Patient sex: M
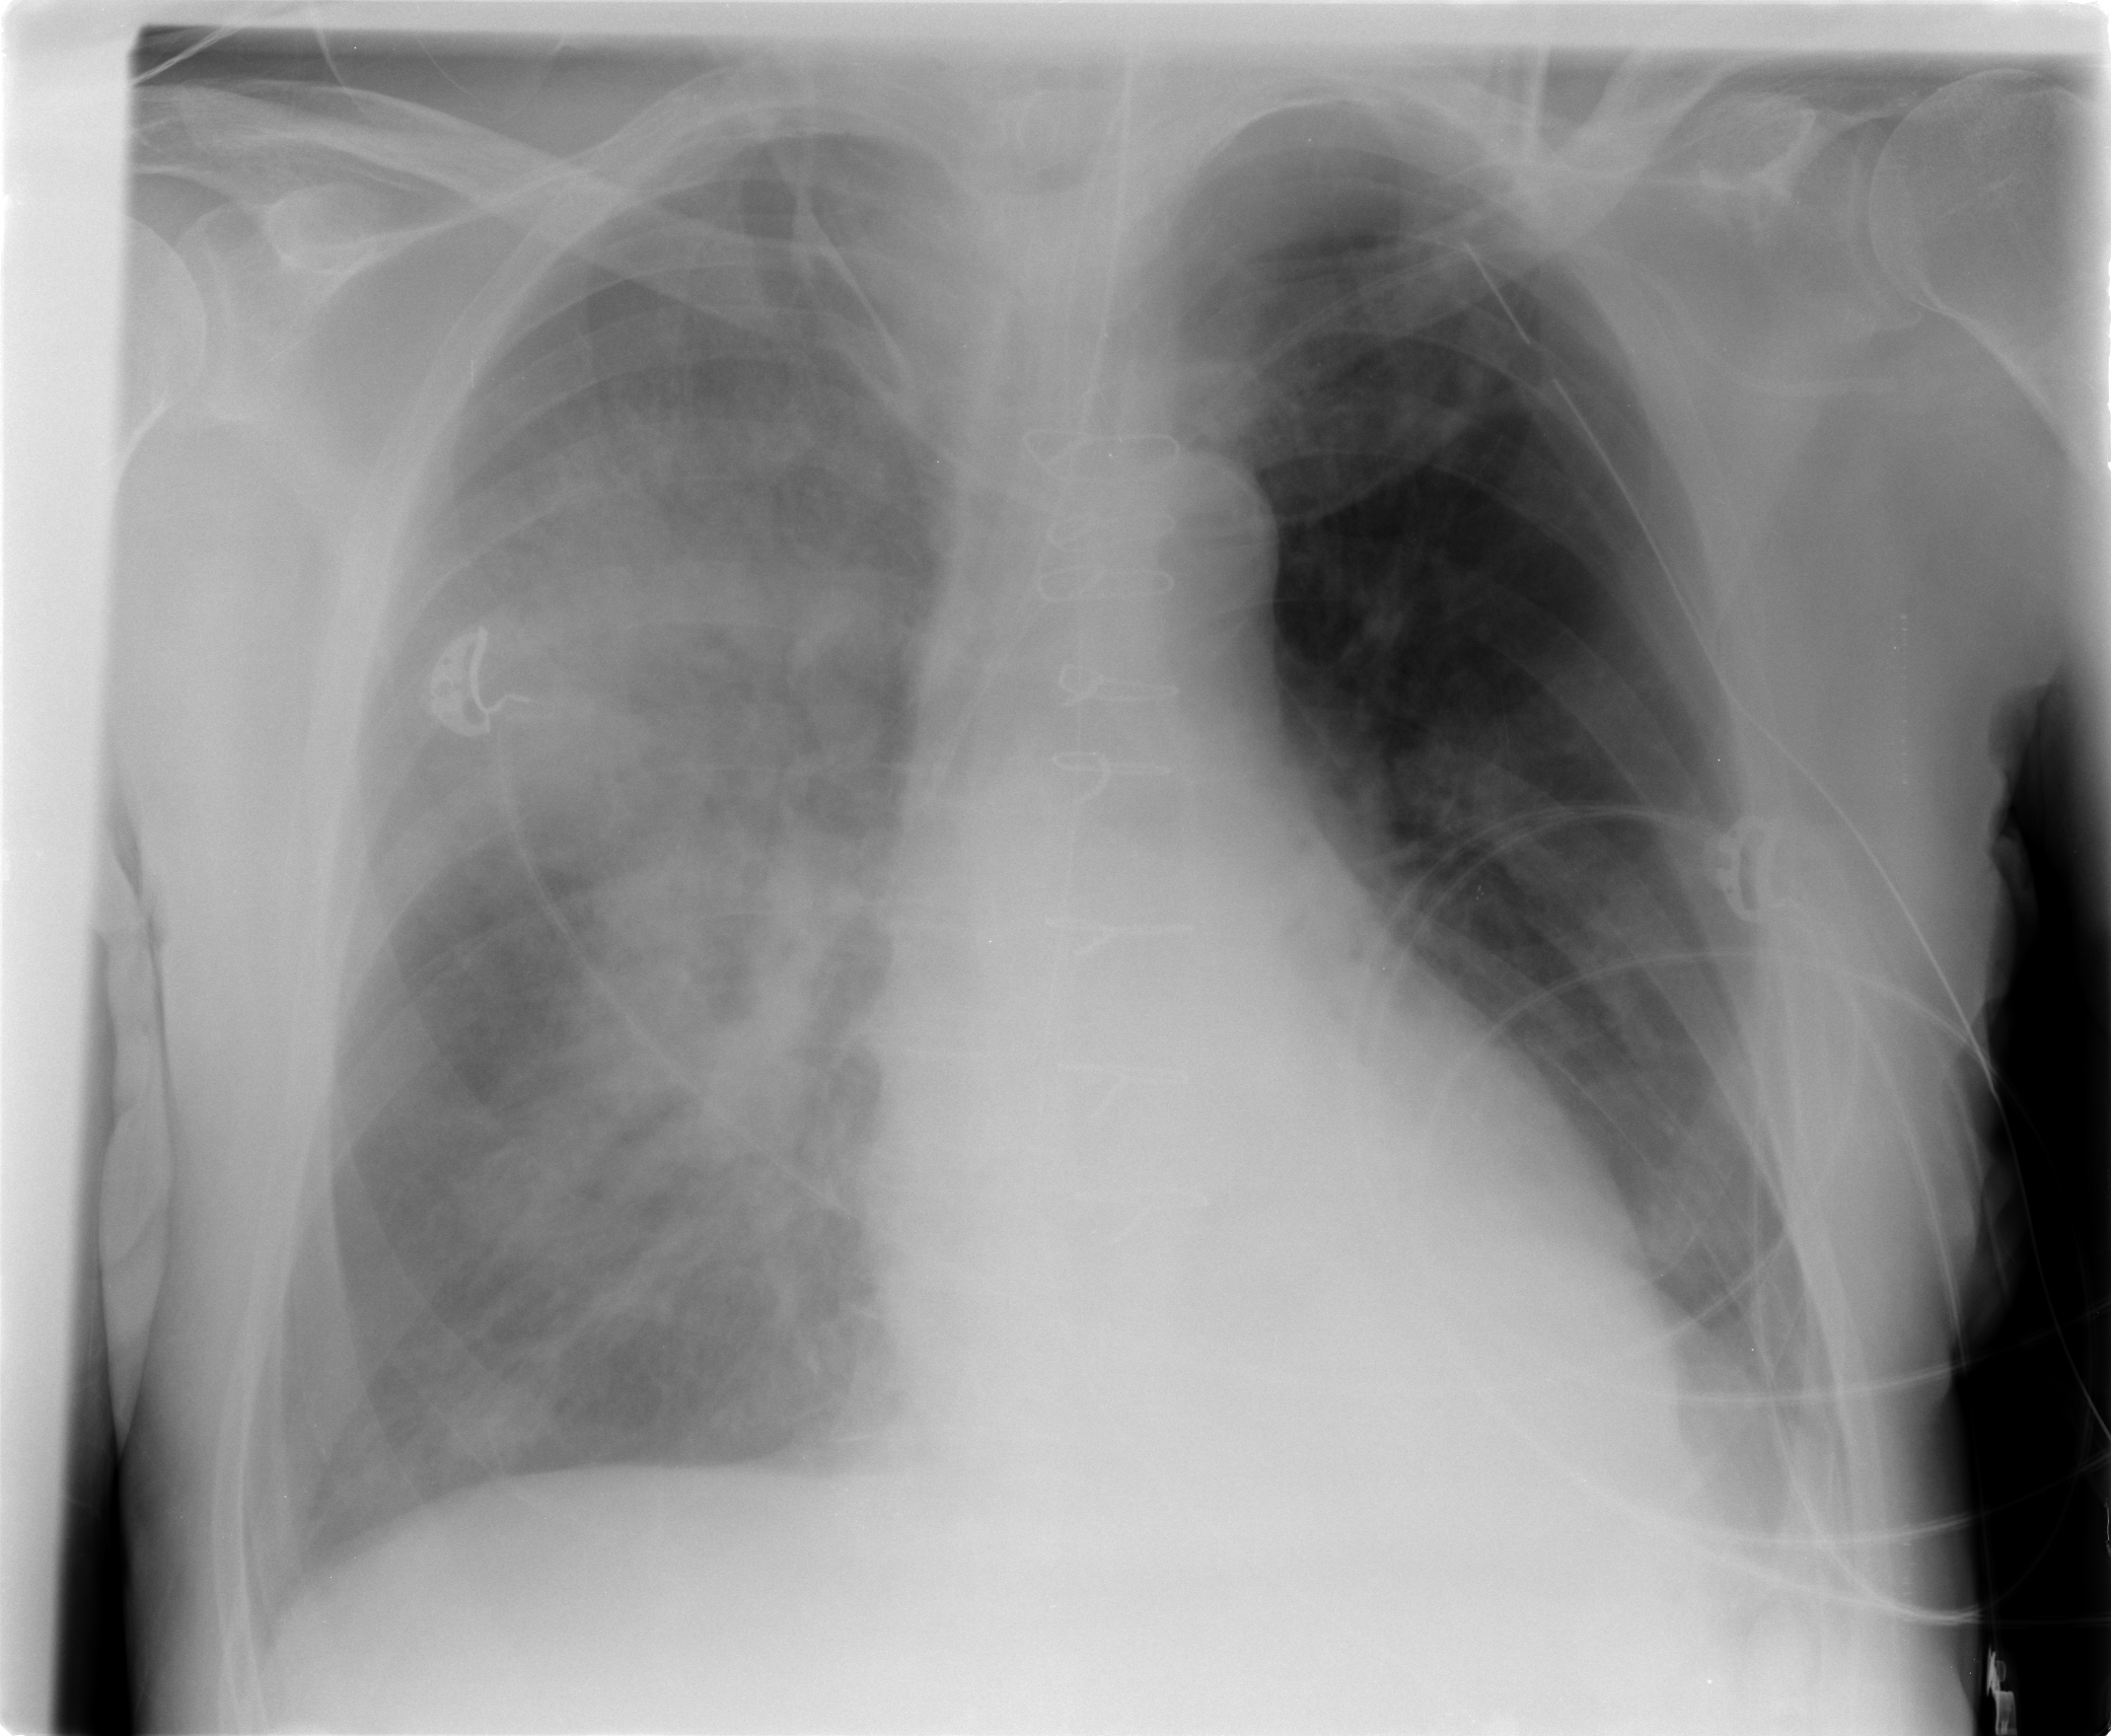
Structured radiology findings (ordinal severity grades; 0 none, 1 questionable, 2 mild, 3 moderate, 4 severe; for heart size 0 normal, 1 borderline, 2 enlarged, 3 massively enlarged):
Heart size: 0
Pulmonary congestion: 0
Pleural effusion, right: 1
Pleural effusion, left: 1
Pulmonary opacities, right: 4
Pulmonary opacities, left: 0
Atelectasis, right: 3
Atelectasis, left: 0